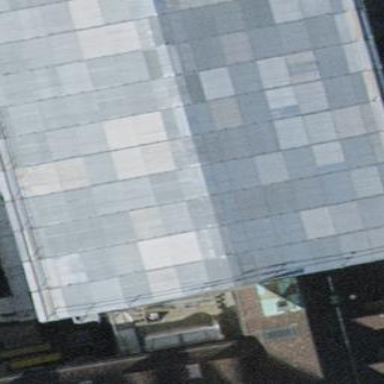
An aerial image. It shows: Commercial building.